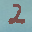
Label: 2